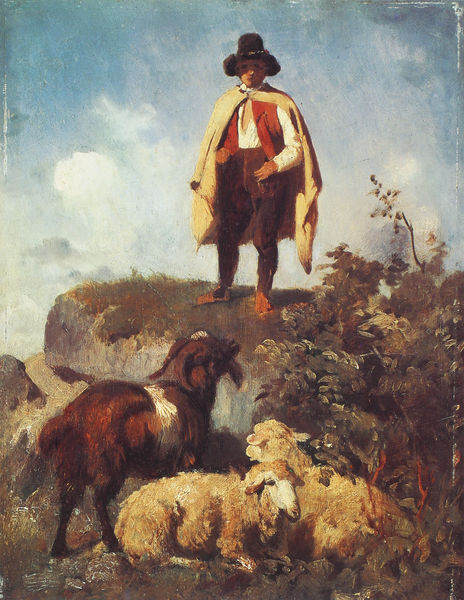
Titel: Hirtenknabe mit Lämmchen und Ziegenbock
Künstler: Franz von Lenbach
Institution: Oldenburg, Landesmuseum für Kunst- und Kulturgeschichte
Schlagwörter: berg, blau, blätter, felsen, himmel, mann, schatten, umhang, weiß, wolken, grün, landschaft, braun, grau, hut, licht, schwarz, gras, rot, wolke, hemd, hose, stehen, stein, steine, hände, strauch, busch, gebüsch, sträucher, mantel, pflanzen, liegen, man, fels, gebirge, hang, vorsprung, wolle, junge, weste, schaf, hörner, bock, schafe, hirte, schäfer, ziege, widder, stifel, nature, umhanf, painting, sky, color, hat, cziege, sheep, sheepherd, hrte